Question: I'm currently working on this DataFrame python :

The data-set has one column and n lines.
I would like to extract specifics components of specifics line, for exemple :
or
I would like to know which function/operation I can use for this problem.
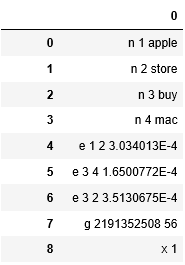
Answer: Create simple example:
'''
d = pd.DataFrame({'a': ['aaaak', 'k jhs', 'anhdga', 'kjdhs']})
'''
You can use column.str and see a first letter:
'''
data.a.str[0]
'''
'''
0 a
1 k
2 a
3 k
'''
And you can check what the letter is:
'''
data.a.str[0] == 'a'
'''
'''
0 True
1 False
2 True
3 False
'''
You can call raws with only first letter 'a':
'''
data[data.a.str[0] == 'a']
'''
'''
a
0 aaaak
2 anhdga
'''
And then you can get another letter in raws which started from 'a':
'''
data[data.a.str[0] == 'a'].a.str[2]
'''
'''
0 a
2 h
'''